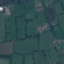
Label: Pasture